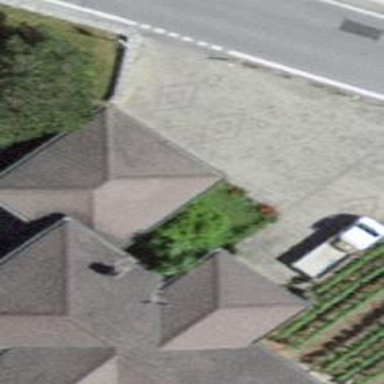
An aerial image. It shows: Garage building.